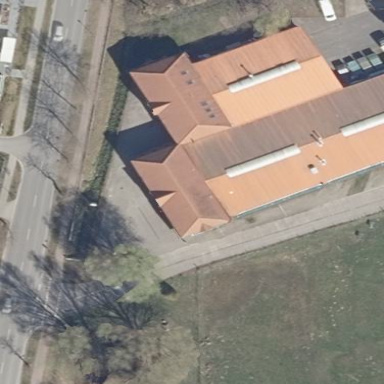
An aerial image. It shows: Commercial building.